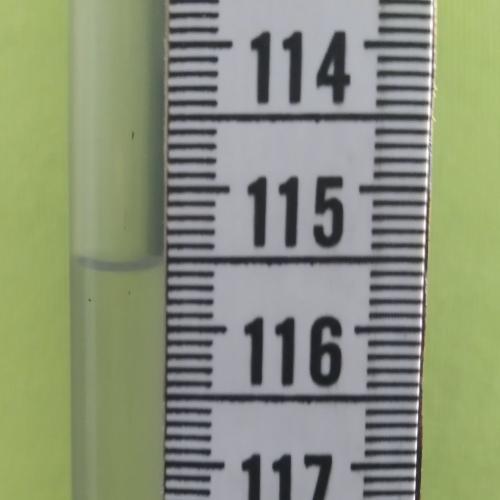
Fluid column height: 115.5 cm